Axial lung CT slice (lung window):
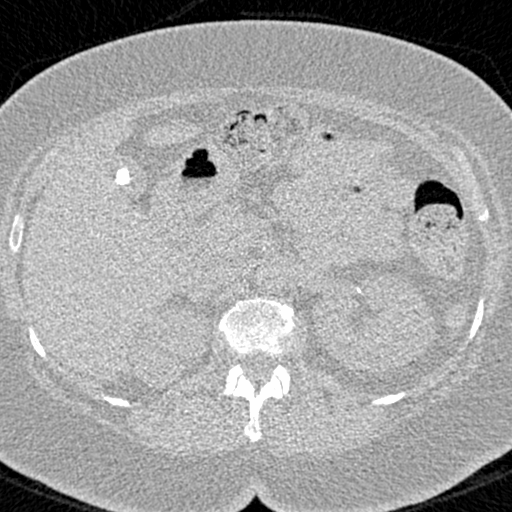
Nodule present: no